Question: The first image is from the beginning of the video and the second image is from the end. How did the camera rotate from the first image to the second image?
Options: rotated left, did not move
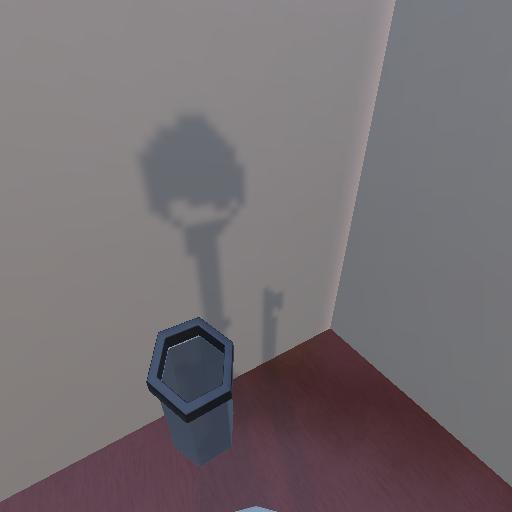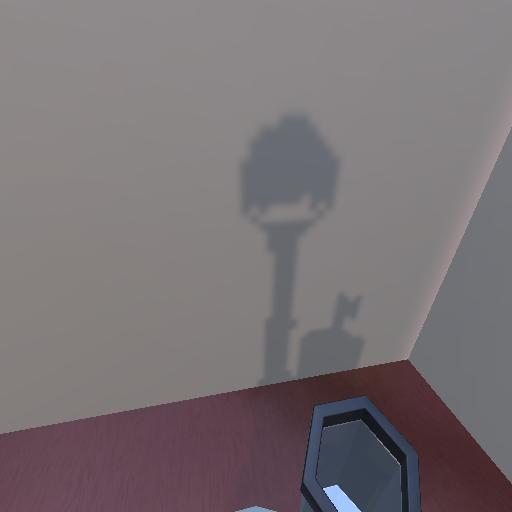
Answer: rotated left